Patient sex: M
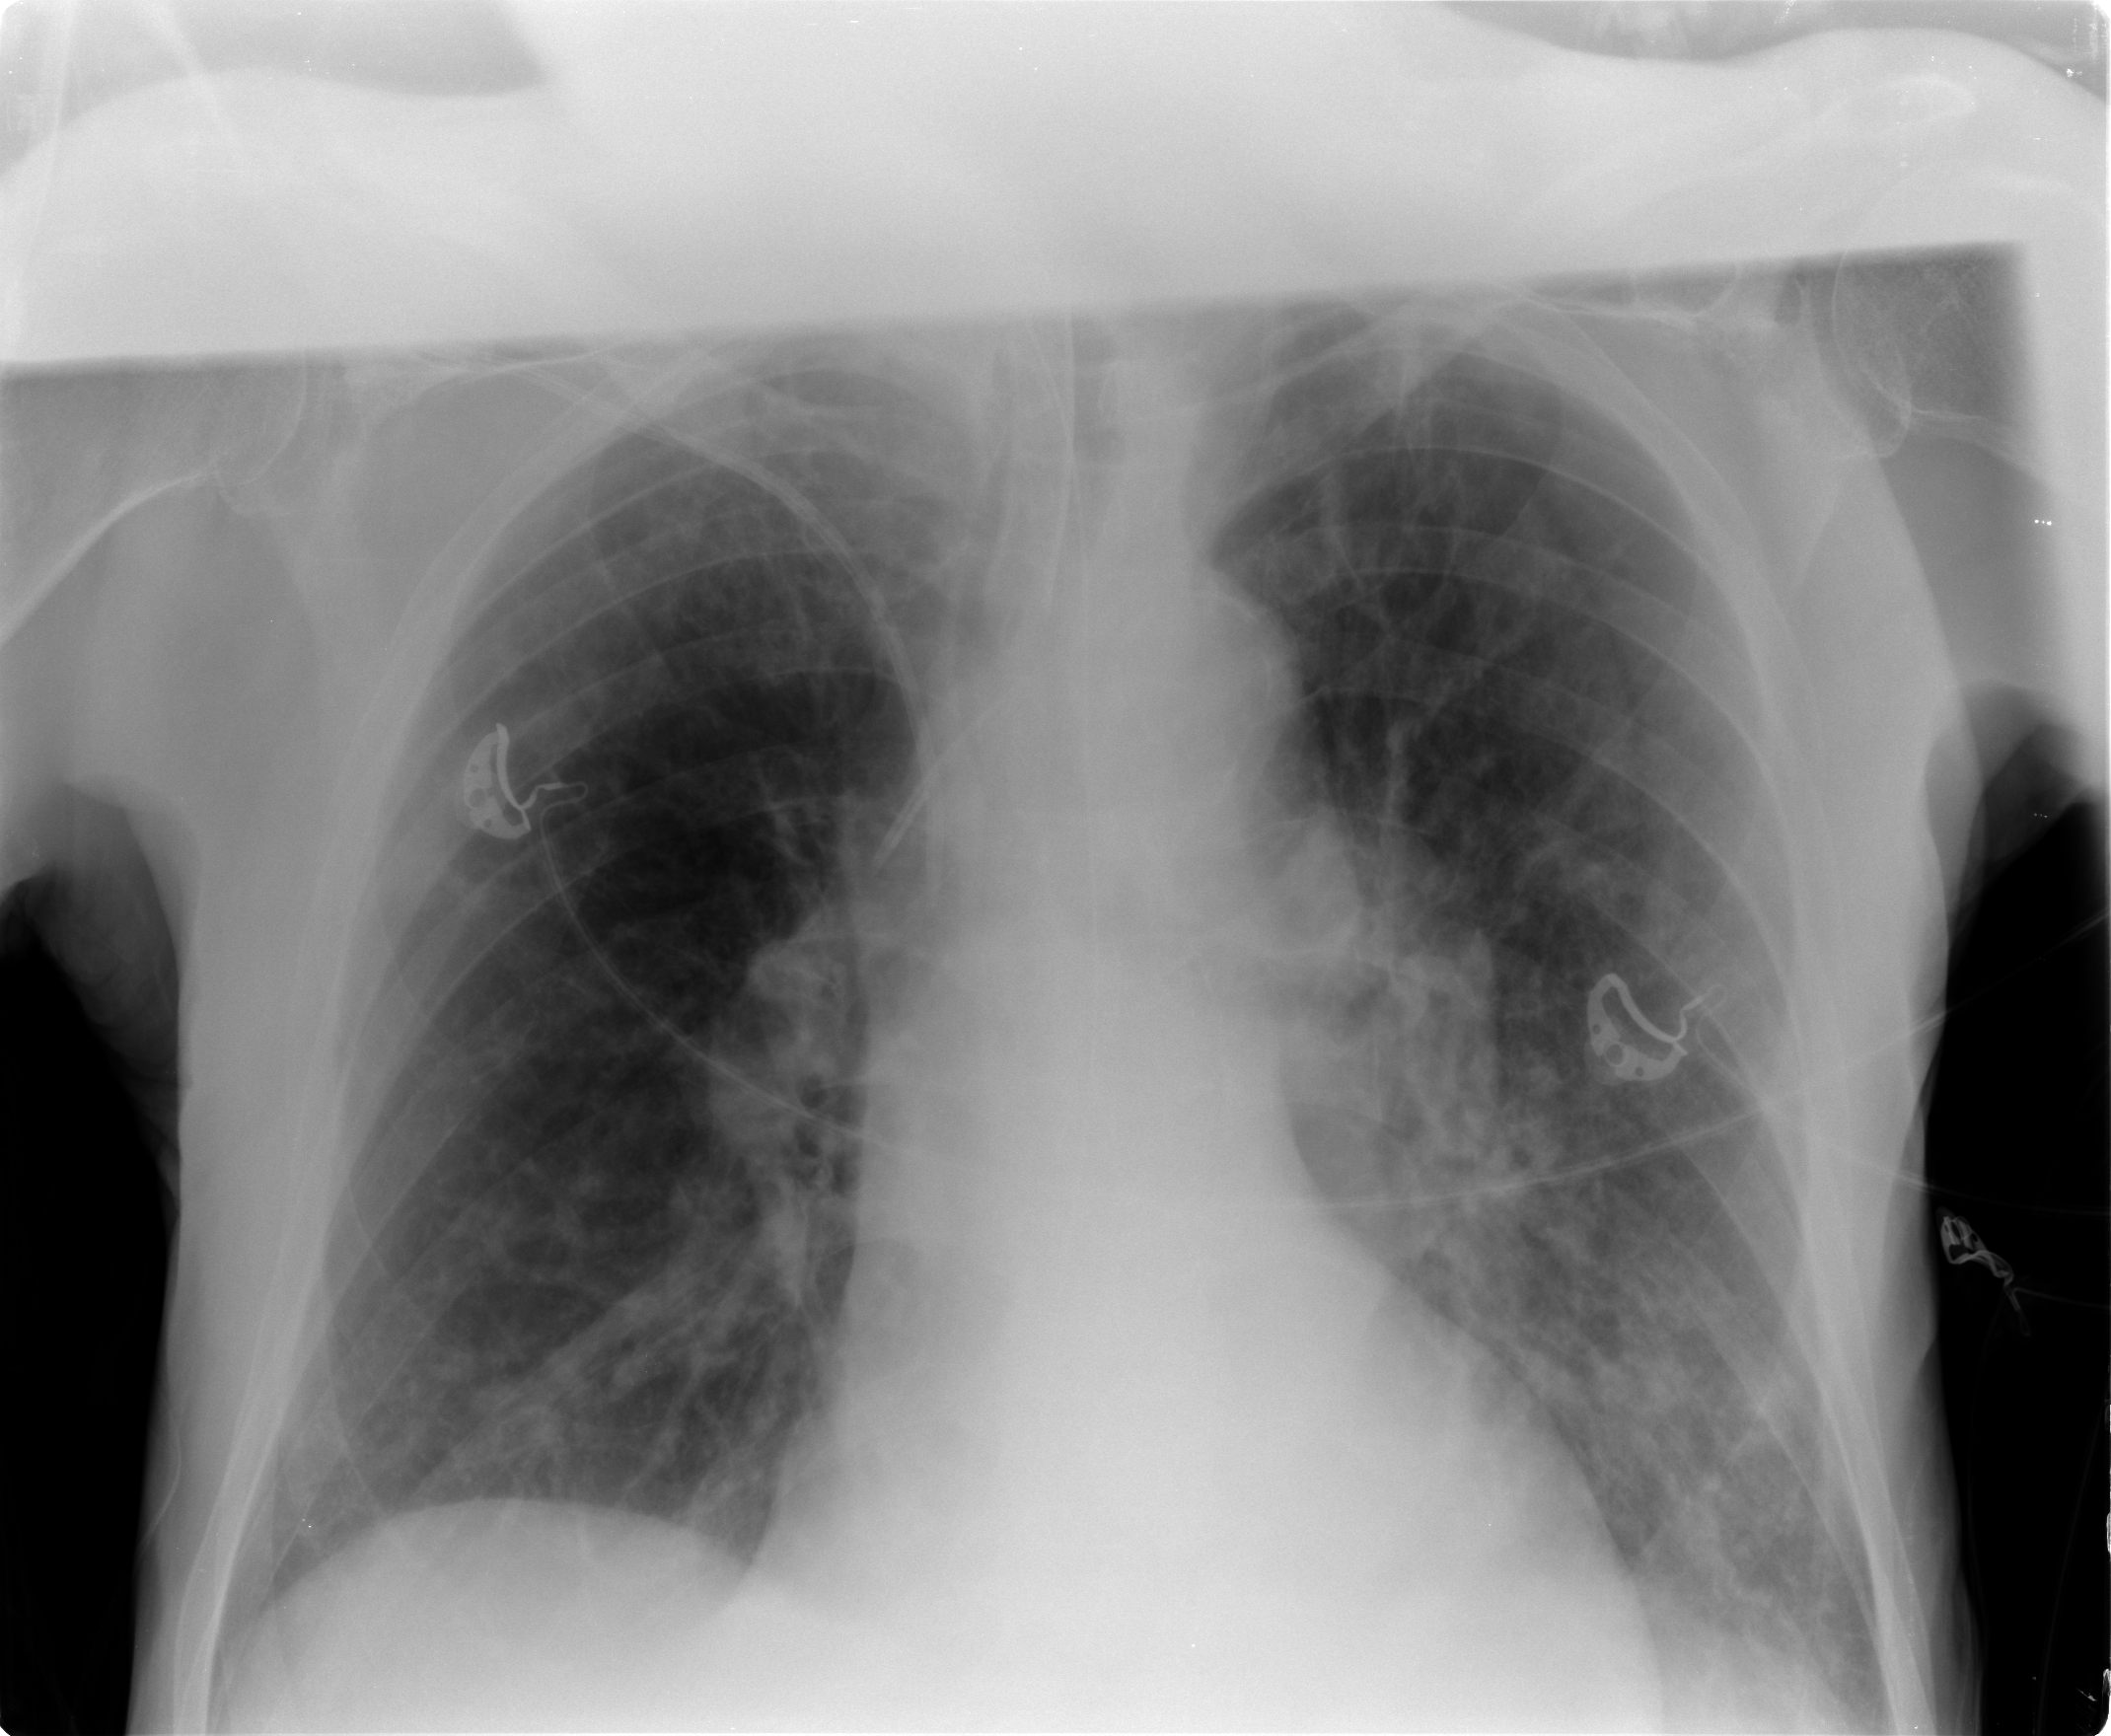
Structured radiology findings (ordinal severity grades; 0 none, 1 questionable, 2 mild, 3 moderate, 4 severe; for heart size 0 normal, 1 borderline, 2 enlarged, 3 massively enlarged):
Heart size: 1
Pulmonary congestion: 2
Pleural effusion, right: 0
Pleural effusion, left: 0
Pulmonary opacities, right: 1
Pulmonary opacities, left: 2
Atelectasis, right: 0
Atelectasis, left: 2